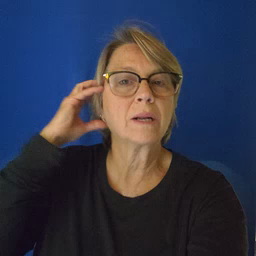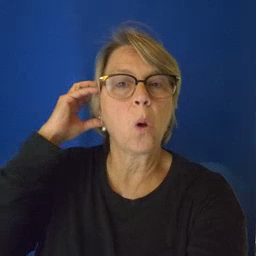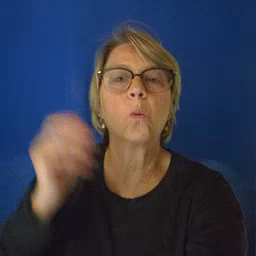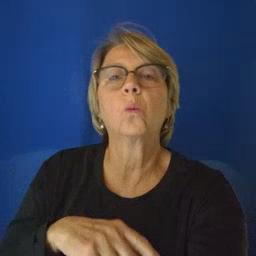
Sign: radio